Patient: sex M, age 49
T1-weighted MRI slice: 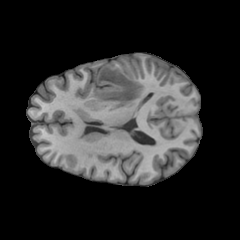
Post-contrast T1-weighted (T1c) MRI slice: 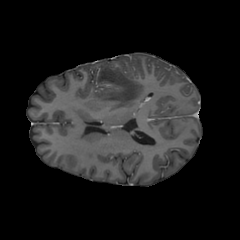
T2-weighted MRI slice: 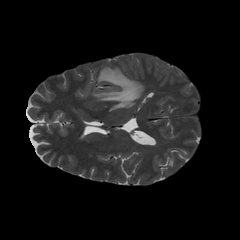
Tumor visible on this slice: yes
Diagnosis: Glioblastoma, IDH-wildtype
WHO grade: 4